Interaction volume radius: 10 \u00c5
Interaction volume height: 15 \u00c5
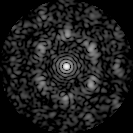
Disorder parameter: 0.6524